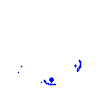
Particle: pion